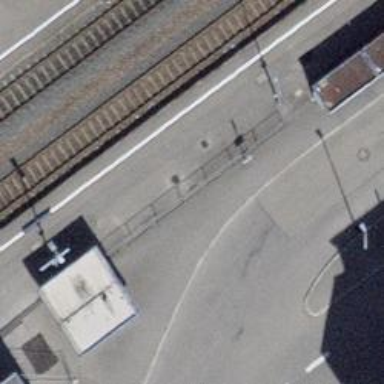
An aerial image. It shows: Bus stop with platform for public transport.